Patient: sex M, age 76
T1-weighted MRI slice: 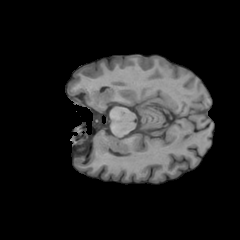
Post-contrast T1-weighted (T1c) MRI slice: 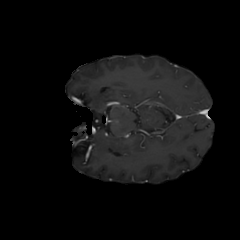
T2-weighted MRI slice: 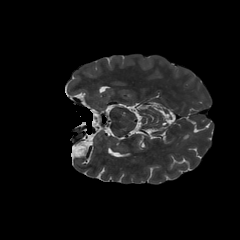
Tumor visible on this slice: no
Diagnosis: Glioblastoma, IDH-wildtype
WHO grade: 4